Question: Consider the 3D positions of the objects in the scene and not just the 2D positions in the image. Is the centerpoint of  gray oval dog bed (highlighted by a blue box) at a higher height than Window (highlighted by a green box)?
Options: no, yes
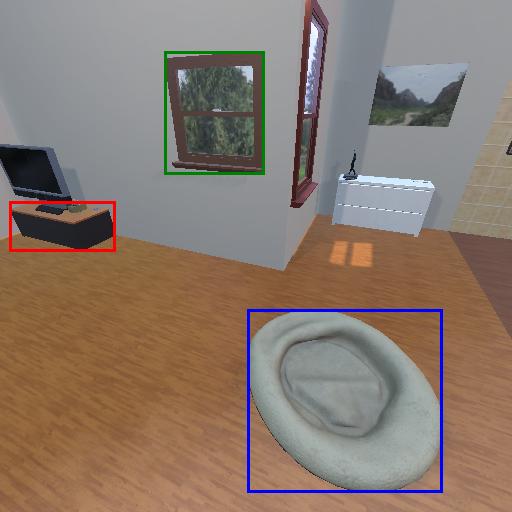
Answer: no